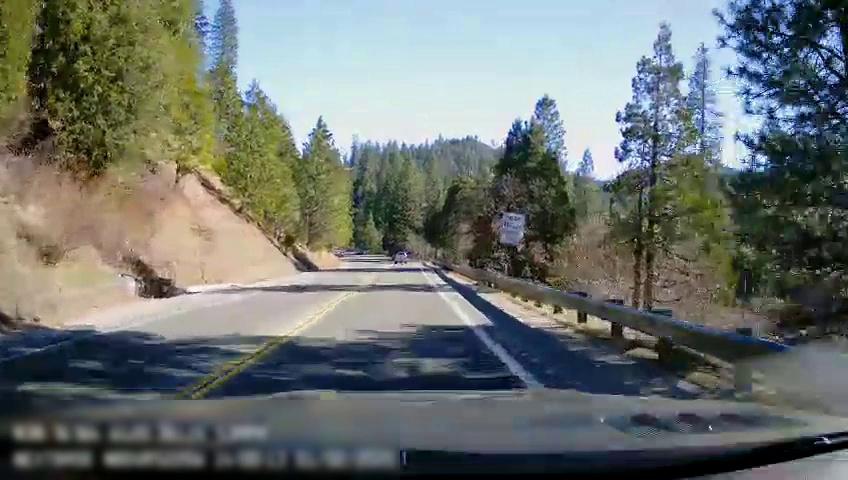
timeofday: Day
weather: Sunny
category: Drivable Space
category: Drivable Space
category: Vehicles | Truck
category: Lanes | Opposite Lane
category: Lanes | Current Lane
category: Lanes | Opposite Lane
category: Lanes | Current Lane
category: Traffic | Signs